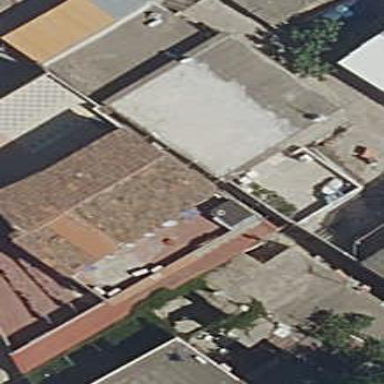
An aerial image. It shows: Residential building.